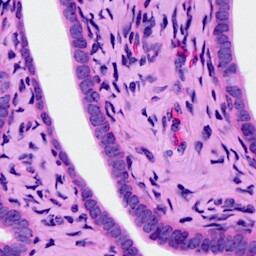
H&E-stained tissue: Ovarian